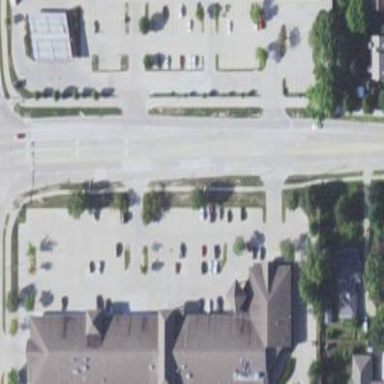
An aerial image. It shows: Parking area with surface.